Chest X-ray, AP view. Patient: 58 years old, sex M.
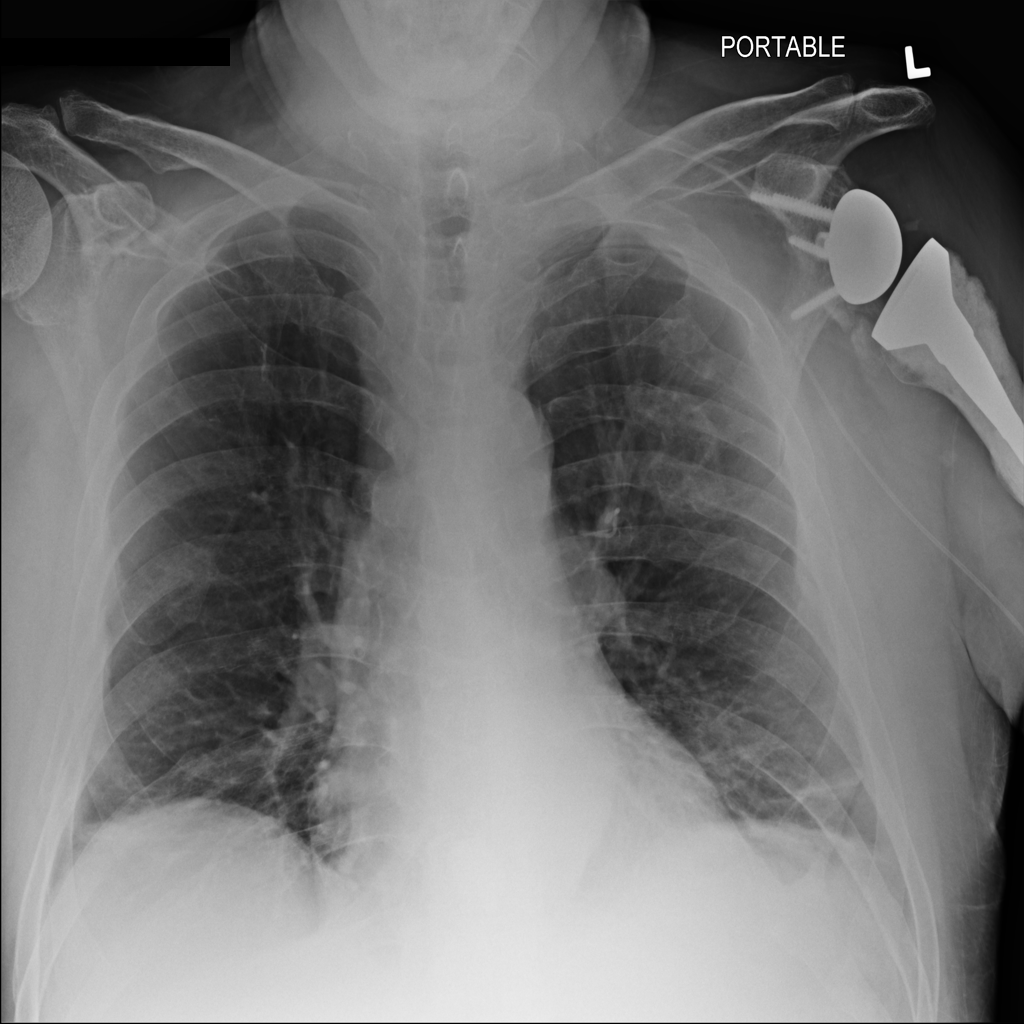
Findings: No Finding